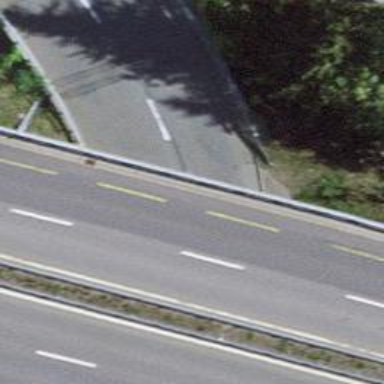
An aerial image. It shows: Unclassified road passing through tunnel.